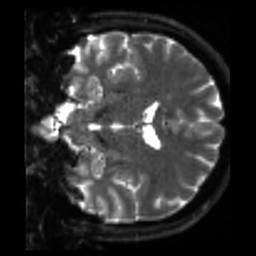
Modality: sbref
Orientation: coronal
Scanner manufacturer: siemens
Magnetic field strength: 3 T
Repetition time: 4 s
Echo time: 0.0594 s